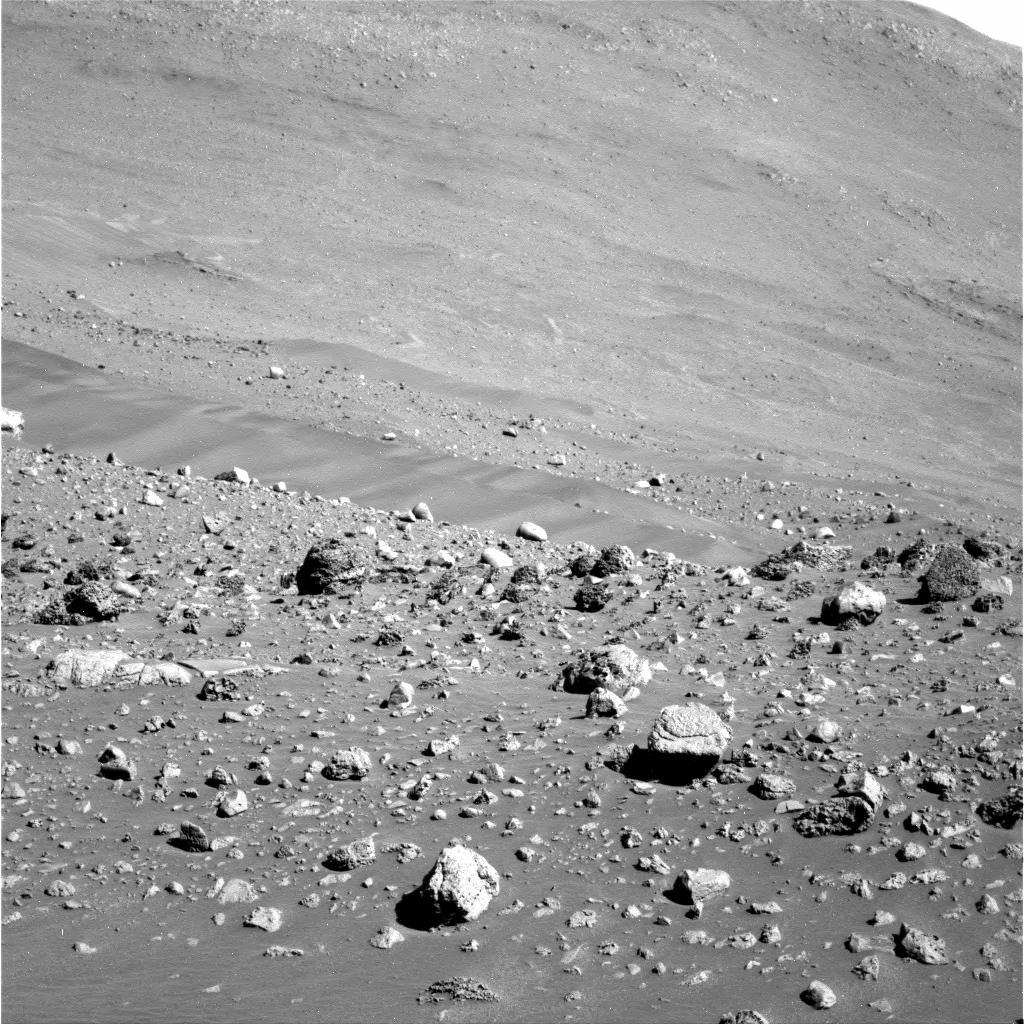
Terrain classes present: Bedrock, Gravel / Sand / Soil, Rock, Shadow, Sky / Distant Mountains